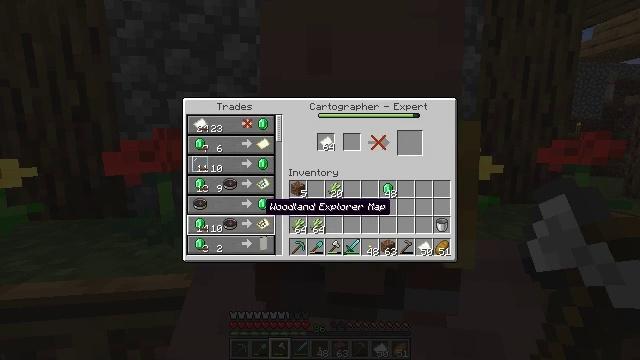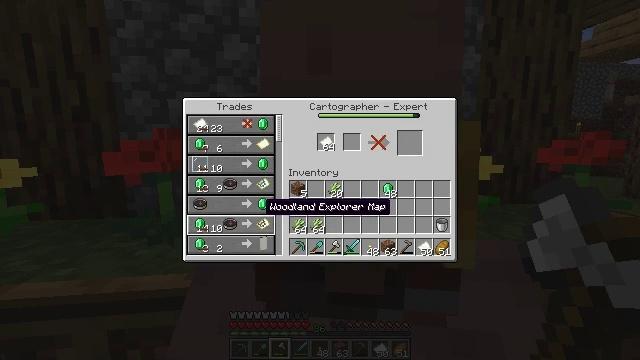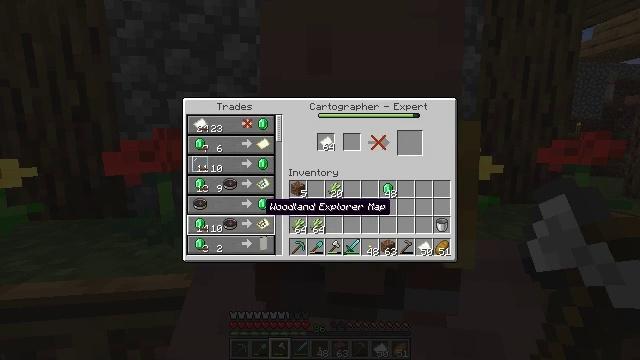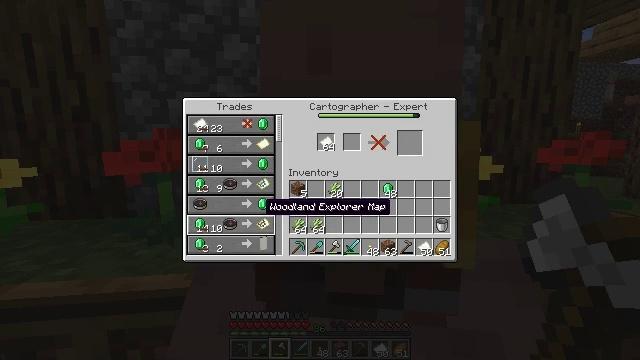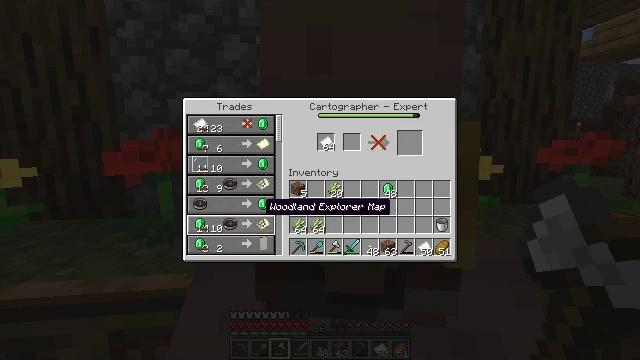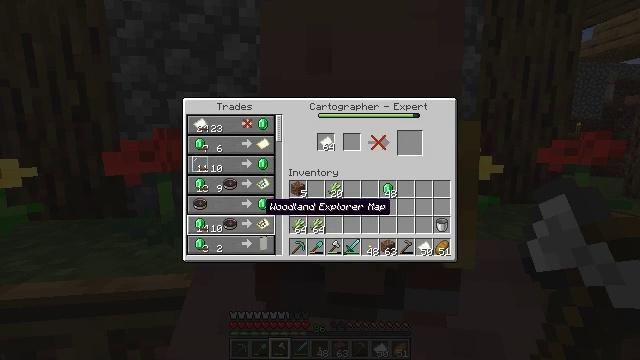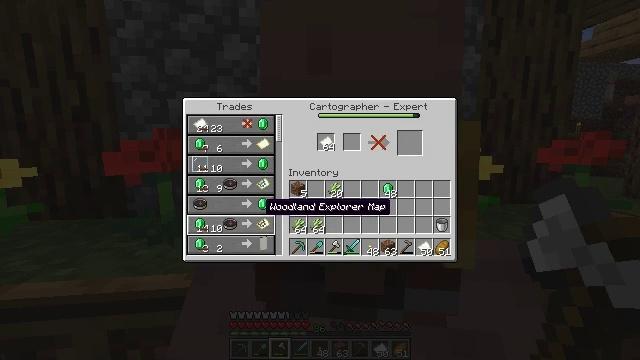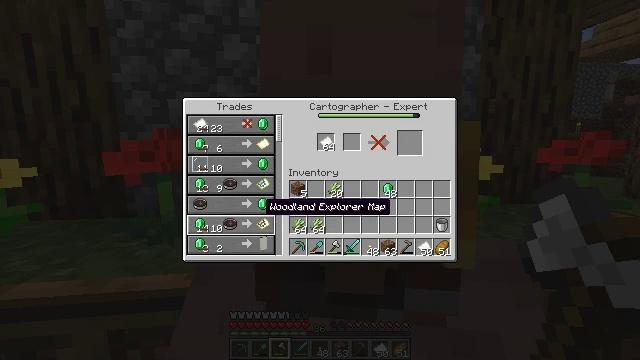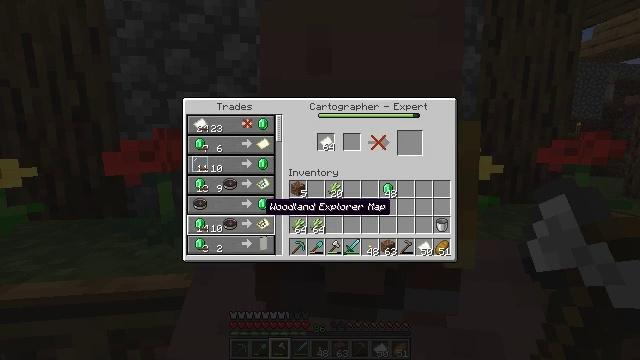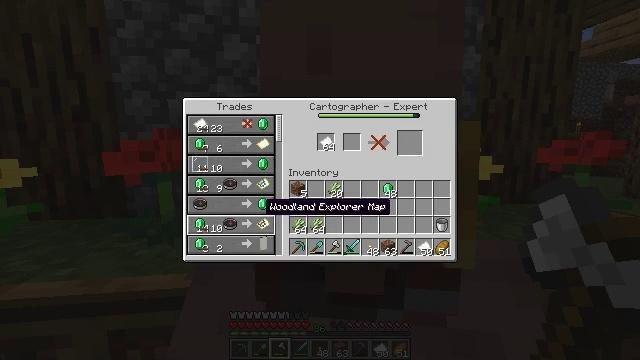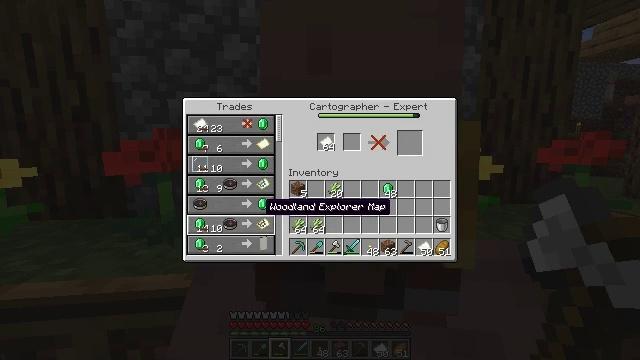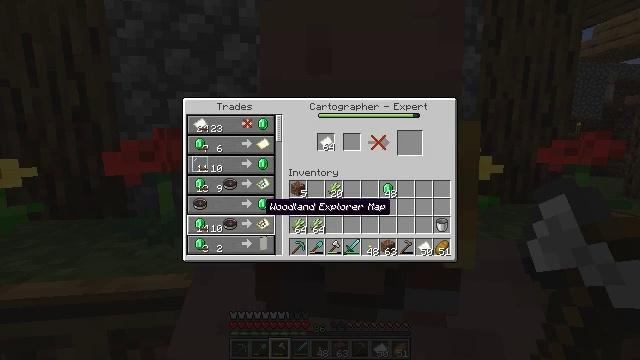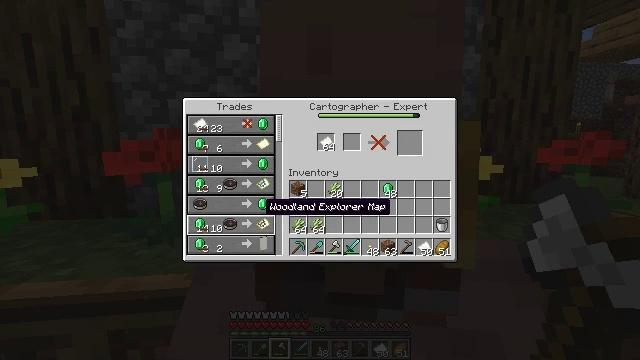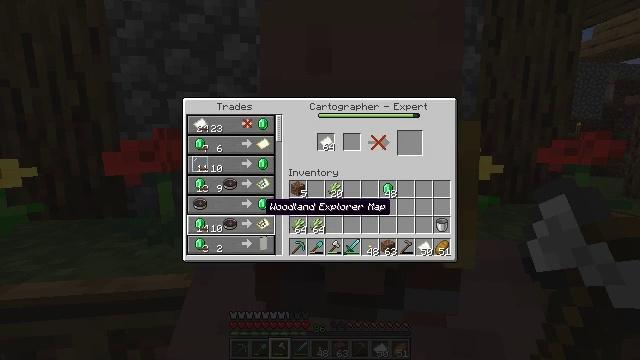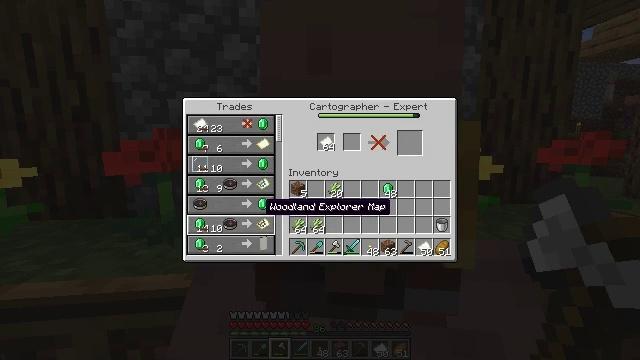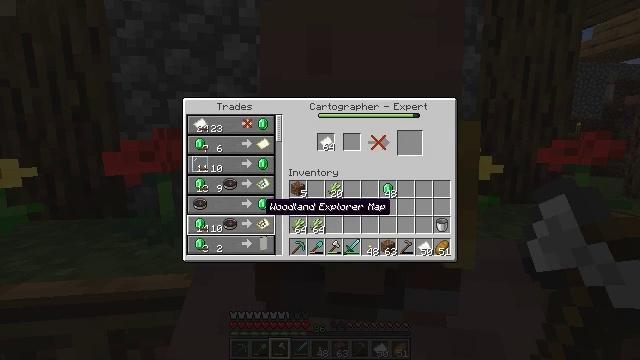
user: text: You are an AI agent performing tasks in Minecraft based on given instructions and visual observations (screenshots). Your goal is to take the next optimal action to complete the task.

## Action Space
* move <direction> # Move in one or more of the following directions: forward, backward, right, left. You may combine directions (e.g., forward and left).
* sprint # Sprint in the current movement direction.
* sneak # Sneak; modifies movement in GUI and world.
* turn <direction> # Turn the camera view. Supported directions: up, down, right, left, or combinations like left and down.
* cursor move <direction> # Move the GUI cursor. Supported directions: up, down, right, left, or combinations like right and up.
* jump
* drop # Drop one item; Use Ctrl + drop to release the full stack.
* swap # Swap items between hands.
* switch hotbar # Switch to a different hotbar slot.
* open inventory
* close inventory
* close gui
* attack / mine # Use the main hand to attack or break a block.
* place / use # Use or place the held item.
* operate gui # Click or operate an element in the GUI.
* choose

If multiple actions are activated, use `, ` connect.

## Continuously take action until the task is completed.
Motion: motion action
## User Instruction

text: Cut down the sugar cane stalks.
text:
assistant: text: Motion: no_op
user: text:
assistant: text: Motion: no_op
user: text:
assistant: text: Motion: no_op
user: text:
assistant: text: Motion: no_op
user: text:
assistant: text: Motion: no_op
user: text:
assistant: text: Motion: no_op
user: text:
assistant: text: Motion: no_op
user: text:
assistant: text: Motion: no_op
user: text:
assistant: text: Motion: no_op
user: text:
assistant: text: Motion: no_op
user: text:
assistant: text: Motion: no_op
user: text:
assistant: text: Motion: no_op
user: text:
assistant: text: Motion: no_op
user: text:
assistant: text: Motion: no_op
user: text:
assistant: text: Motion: no_op
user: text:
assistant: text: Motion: no_op
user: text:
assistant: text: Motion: no_op
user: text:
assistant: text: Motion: no_op
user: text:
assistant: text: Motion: no_op
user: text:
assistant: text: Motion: no_op
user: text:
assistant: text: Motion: no_op
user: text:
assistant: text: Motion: no_op
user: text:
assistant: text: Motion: no_op
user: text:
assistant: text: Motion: no_op
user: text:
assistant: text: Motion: no_op
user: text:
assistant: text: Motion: no_op
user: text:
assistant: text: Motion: no_op
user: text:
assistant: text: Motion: no_op
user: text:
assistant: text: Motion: no_op
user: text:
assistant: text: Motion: no_op